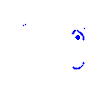
Particle: electron